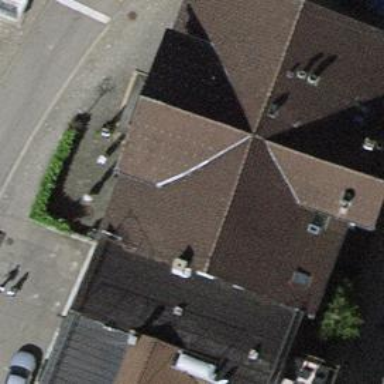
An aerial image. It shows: Restaurant.